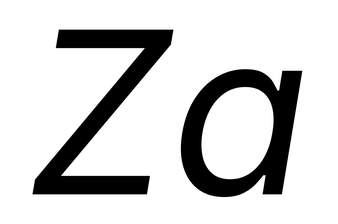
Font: Inter-Italic_Italic